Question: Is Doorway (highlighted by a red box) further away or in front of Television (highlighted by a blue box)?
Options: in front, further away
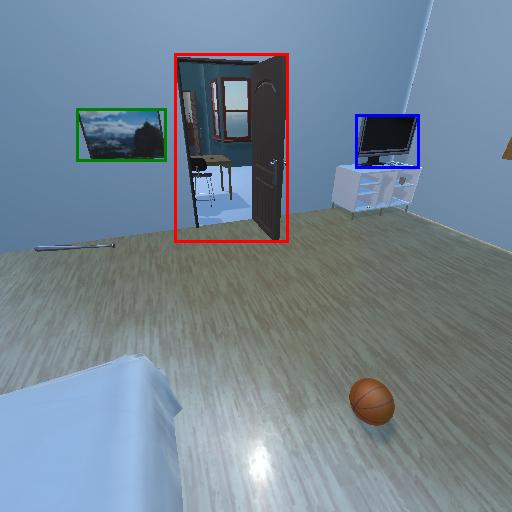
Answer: in front